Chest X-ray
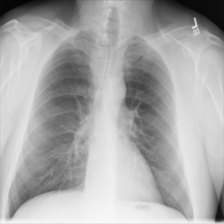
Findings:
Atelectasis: negative
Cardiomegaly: negative
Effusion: negative
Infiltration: negative
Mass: negative
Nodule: negative
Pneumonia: negative
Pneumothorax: negative
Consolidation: negative
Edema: negative
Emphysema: negative
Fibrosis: negative
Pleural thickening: negative
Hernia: negative